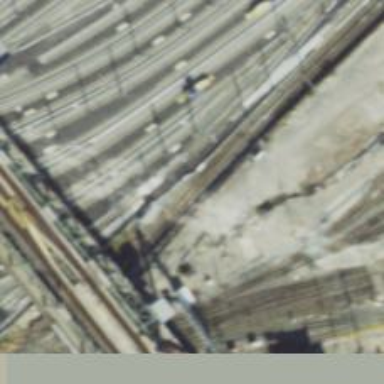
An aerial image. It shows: Electrified rail service yard.